Field crop: maize
Growth stage: 2
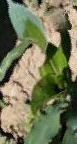
Species: maize